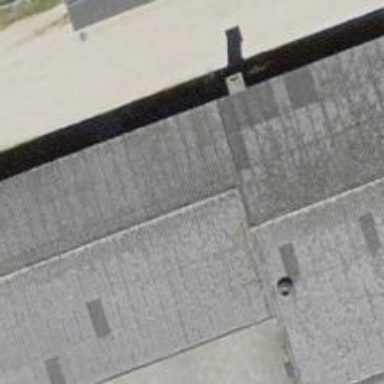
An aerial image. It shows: Barn.